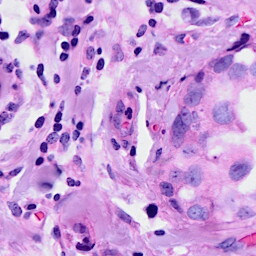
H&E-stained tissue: Breast